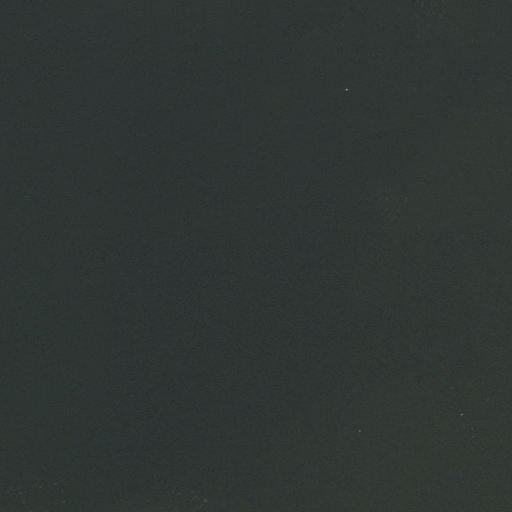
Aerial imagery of plain(s) in South Dakota named Blue Blanket Lakebed containing only open water